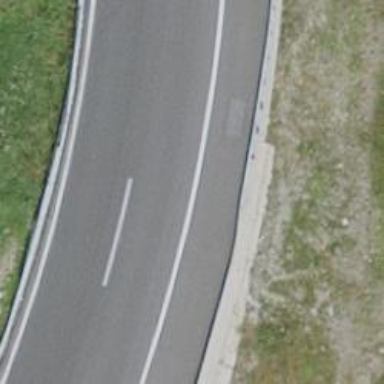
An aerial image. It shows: Asphalt motorway.